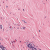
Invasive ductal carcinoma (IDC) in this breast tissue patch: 0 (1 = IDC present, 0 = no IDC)